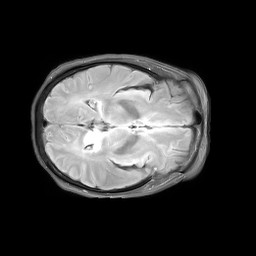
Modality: FLAIR
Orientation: axial
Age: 57
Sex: female
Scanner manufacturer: philips
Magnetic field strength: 3 T
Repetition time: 11 s
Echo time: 0.125 s